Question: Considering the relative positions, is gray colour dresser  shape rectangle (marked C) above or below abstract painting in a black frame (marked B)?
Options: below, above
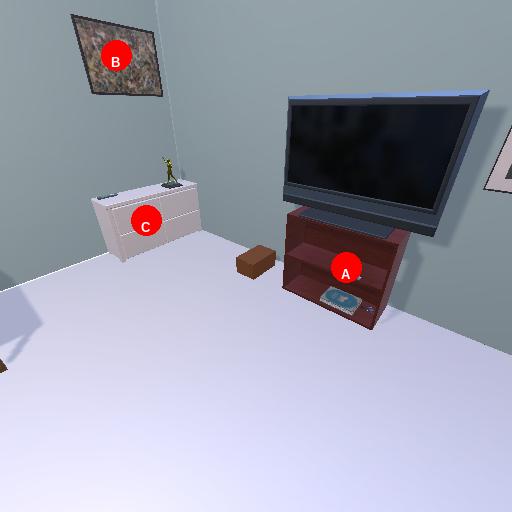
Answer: below